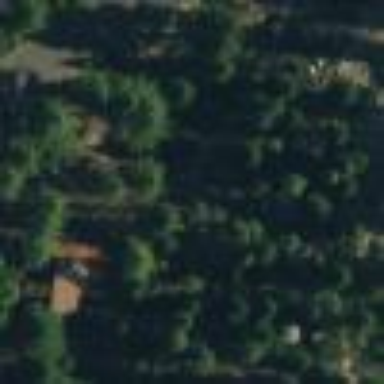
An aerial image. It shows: Forest with evergreen needle-leaved trees.